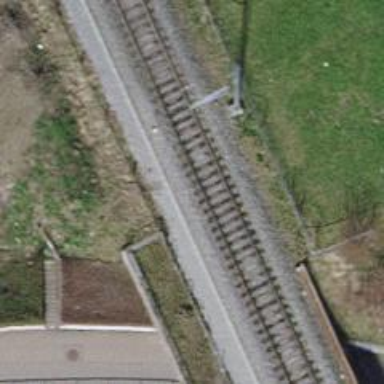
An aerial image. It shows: Railway bridge with electrified tracks and single rail.